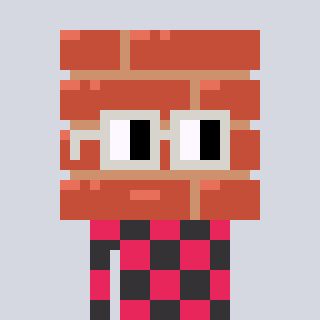
a pixel art character with square light gray glasses, a wall-shaped head and a grayscale-colored body on a cool background